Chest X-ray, AP view. Patient: 62 years old, sex M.
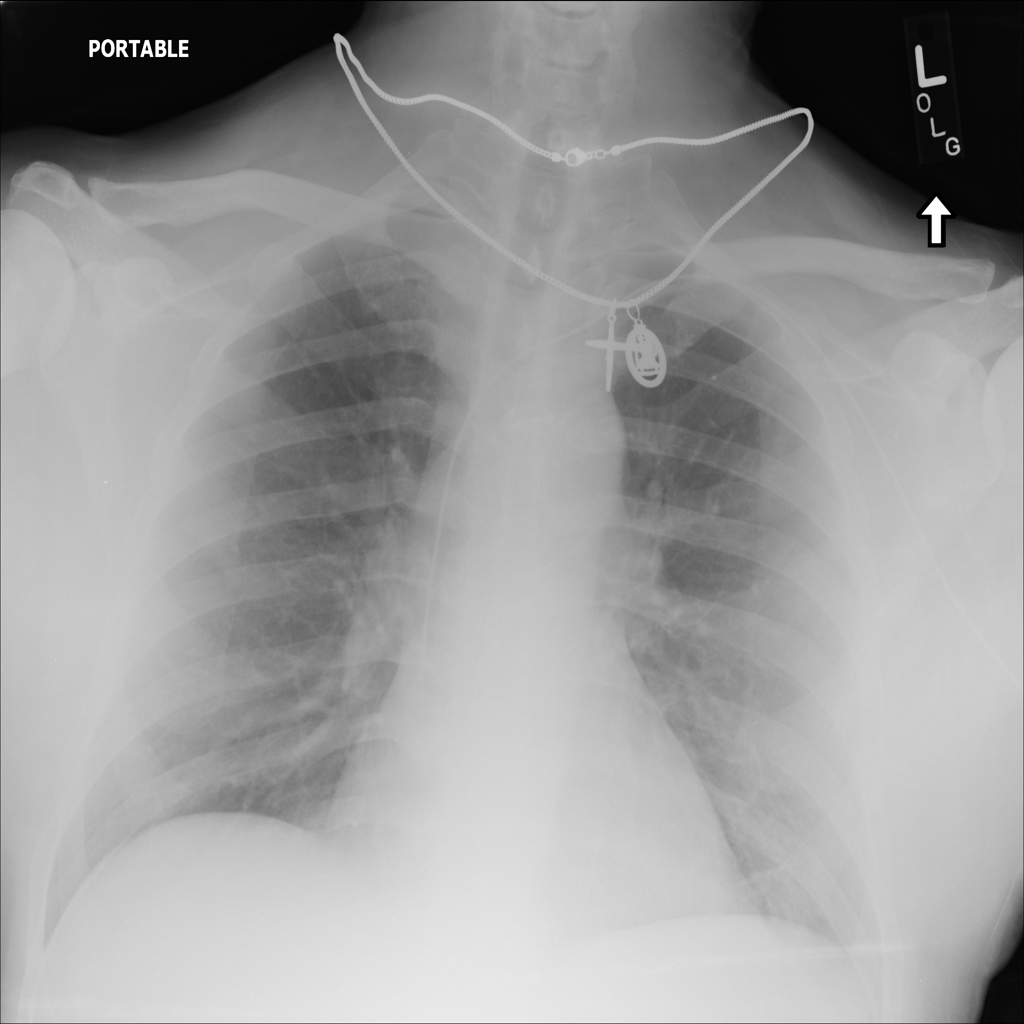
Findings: No Finding